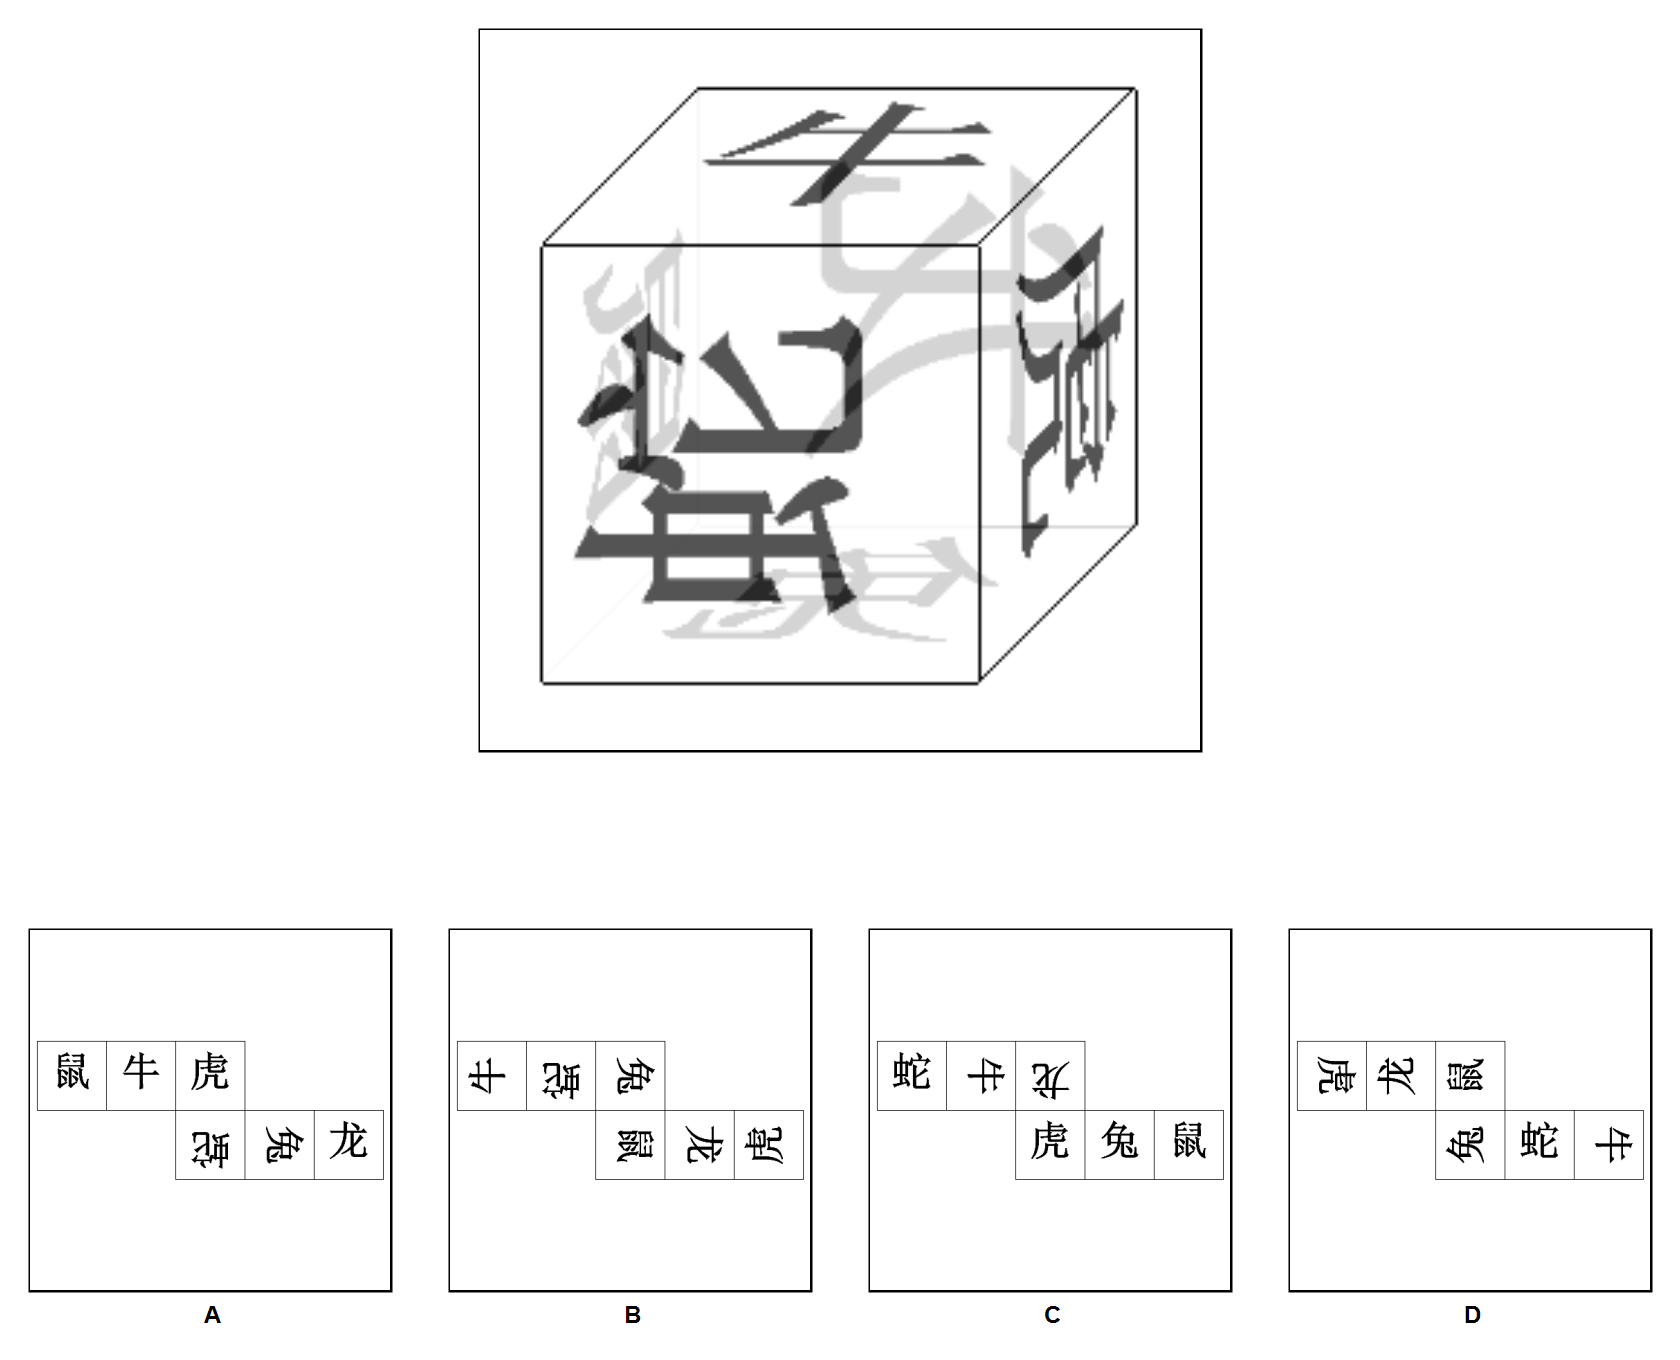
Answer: A